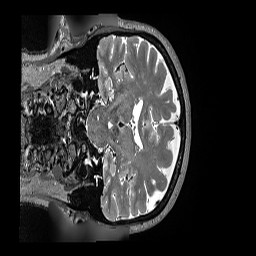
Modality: T2w
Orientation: coronal
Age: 73
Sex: female